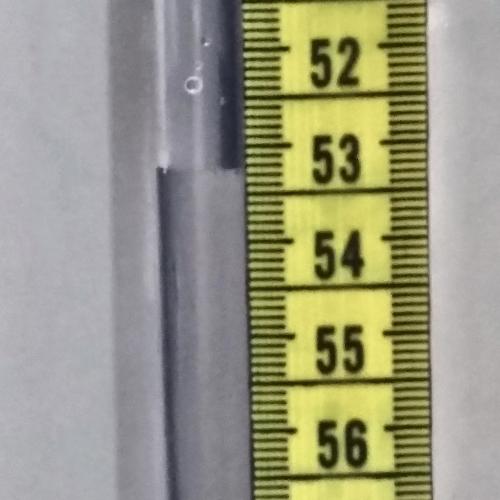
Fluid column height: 53.2 cm